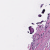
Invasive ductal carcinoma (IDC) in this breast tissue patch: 1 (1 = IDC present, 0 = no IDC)